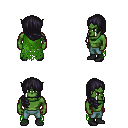
a pixel art fantasy rpg character, male body template, orc, green skin, green tattered cape, teal pants, raven right-swept hairstyle, black shoes, four views (front, back, left, right), 2x2 character sprite sheet, small pixel art, hard edges, no anti-aliasing